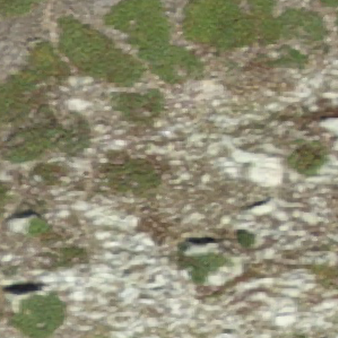
Label: other